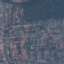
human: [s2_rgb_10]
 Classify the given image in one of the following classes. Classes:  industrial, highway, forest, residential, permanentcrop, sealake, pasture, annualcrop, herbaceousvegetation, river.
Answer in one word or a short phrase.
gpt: Residential